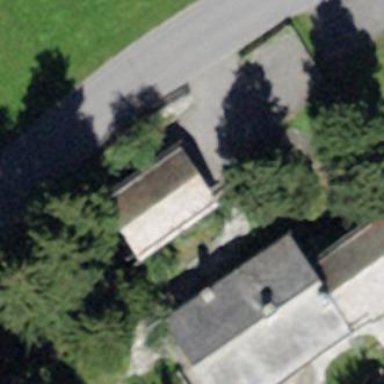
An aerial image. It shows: Building with tile roof.